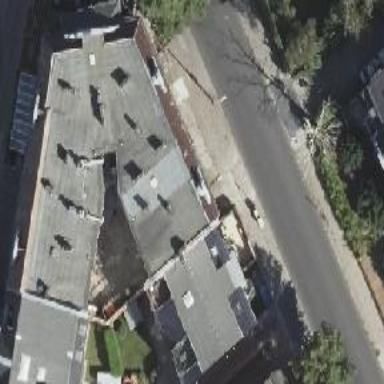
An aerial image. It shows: Apartment building with double saltbox roof shape.